Question: I have a category with keywords which in their tern have metadata schema. That schema consist of two fields and each of them is category. Very simple structure, but during publishing it resolves those metadata keyword fields into wrong tcm uris instead of title of the keyword, like the following:
2) Content of the deployer package
'''
<tcmc:Topic rdf:about="tcm:10-11325-1024">
<rdfs:label>Analytics and optimization</rdfs:label>
<rdfs:comment>Analytics and optimization</rdfs:comment>
<tcmt:key>Analytics and optimization</tcmt:key>
<tcmt:isAbstract>false</tcmt:isAbstract>
<tcmt:isRoot>true</tcmt:isRoot>
<tcmt:metadata rdf:parseType="Literal">
<Metadata xmlns="uuid:a30b06d3-b6c5-4c2e-a53b-2b88771370ed">
<Divisions xlink:title="cma" xmlns:xlink="http://www.w3.org/1999/xlink" xlink:href="tcm:0-17737-1024">cma</Divisions>
<InterestProfile xlink:title="CMAAnalytics" xmlns:xlink="http://www.w3.org/1999/xlink" xlink:href="tcm:0-11175-1024">CMAAnalytics</InterestProfile>
</Metadata>
</tcmt:metadata>
</tcmc:Topic>
'''
3) In code where I query Tridion it returns these uris:
'''
TaxonomyFactory taxonomyFactory = new TaxonomyFactory();
TKeyword taxonomy = taxonomyFactory.GetTaxonomyKeywords("tcm_of_the_category");
if (taxonomy != null && taxonomy.KeywordChildren != null)
{
foreach (var item in taxonomy.KeywordChildren) //keyword metadata contains tcm uri with zero instead of title
{
Keyword keywordChildren = item as Keyword;
if (keywordChildren != null)
{
. . .
}
}
}
'''
Does anyone have any ideas what might cause such an issue?
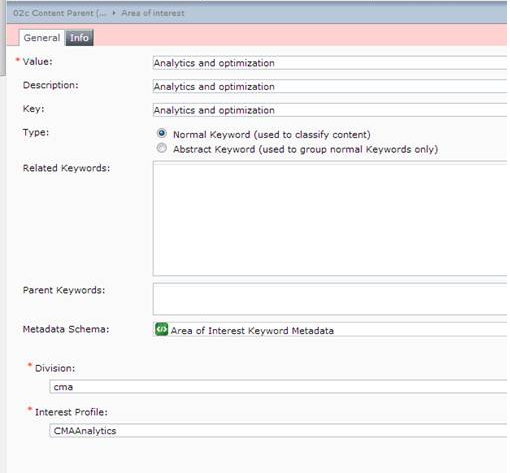
Answer: At a glance, my guess is that the internal template used to transform the categories is reading the metadata field data directly from the DB (or near enough in the BL layer) and not applying any blueprinting rules to it (likely for performance).
If you look at TCM Uris in content, when stored in the database, they all use '0' as their publication ID, and this ID is modified at "read" time.
Your call: You can call this a defect, ask Tridion to fix it, and it will degrade the performance of publishing a category, or you can deal with it in the delivery side - you know the publication Uri is 0, and you know you need to replace it with the current publication ID if you intend to use it for any purpose.
So I went back and did some quick hacking. Indeed you can't load the keyword's content because, according to Tridion, the "Value" of field "Divisions" is the keyword URI. No way around that.
Quick way around this: load the keyword in question:
'''
TaxonomyFactory tf = new TaxonomyFactory();
Keyword taxonomy = tf.GetTaxonomyKeywords("tcm:5-369-512");
if(taxonomy != null && taxonomy.KeywordChildren != null)
{
foreach (Keyword item in taxonomy.KeywordChildren)
{
NameValuePair key = (NameValuePair) item.KeywordMeta.NameValues["Field1"];
string correctUri = key.Value.ToString().Replace("tcm:0-", "tcm:5-");
Keyword theOtherKeyword = tf.GetTaxonomyKeyword(correctUri);
string title = theOtherKeyword.KeywordName;
}
}
'''
Now... you probably want to be a bit smarter than me on that creative publication ID rewrite :)